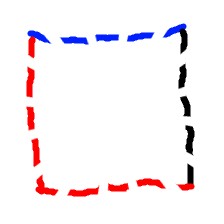
Shape: square